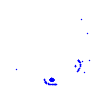
Particle: kaon